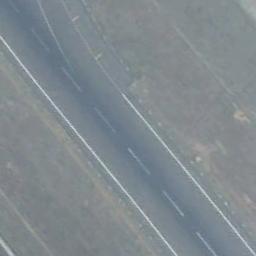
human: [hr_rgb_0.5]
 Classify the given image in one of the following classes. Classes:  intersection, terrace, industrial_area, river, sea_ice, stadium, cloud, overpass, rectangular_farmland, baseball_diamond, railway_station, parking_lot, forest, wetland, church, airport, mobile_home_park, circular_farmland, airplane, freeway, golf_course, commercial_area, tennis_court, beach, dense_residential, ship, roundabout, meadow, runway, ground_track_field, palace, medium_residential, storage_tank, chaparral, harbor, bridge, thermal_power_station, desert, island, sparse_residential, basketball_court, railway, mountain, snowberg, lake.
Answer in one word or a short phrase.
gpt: runway